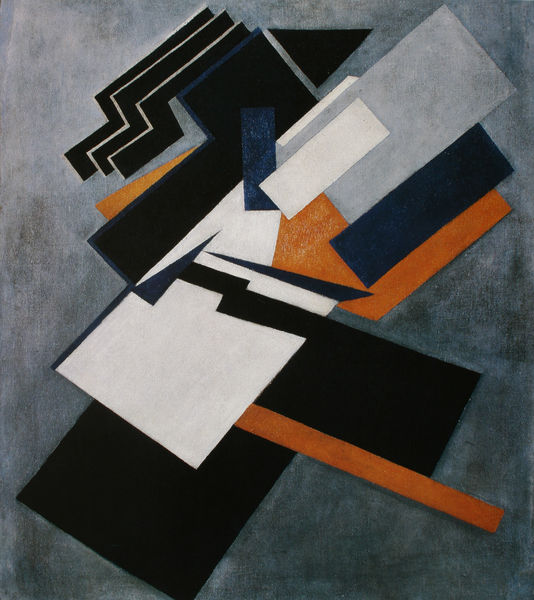
Titel: Gegenstandslose Komposition
Künstler: Olga Rosanowa
Standort: Swerdlowsk
Institution: Staatliches Kunstmuseum
Schlagwörter: blau, dunkel, gemälde, gewitter, weiß, dreieck, gelb, komposition, kubismus, ocker, braun, grau, hell, hintergrund, orange, schwarz, haus, rot, weg, malerei, lang, spitze, bild, öl, felder, spitzen, schräg, hellblau, italien, moderne, russland, abstrakt, farben, fläche, flächen, modern, formen, linien, dunkelblau, rechtecke, futurismus, rechteck, linie, parallel, form, neu, ecken, quadrate, diagonal, geometrisch, zacken, quader, blaugrau, hellgrau, blitz, rotbraun, pfeil, kanten, geometrie, viereck, vierecke, schwar, geraden, konstruktivismus, russisch, schwaz, gezackt, gestapelt, winkel, parallele, kubus, zackig, spannung, überlagerung, überschneidung, balla, verschachtelt, zacke, weiß schwarz, schachtelung, roange, e, vierrecke, formalistisch